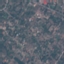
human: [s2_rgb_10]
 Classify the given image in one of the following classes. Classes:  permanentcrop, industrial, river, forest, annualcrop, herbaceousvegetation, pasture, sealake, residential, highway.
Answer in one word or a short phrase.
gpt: Residential